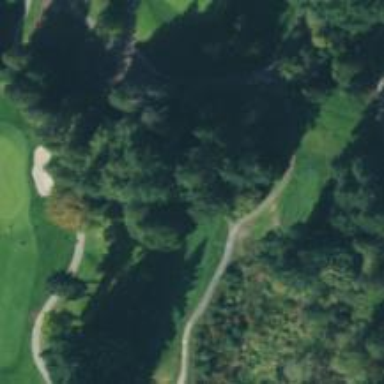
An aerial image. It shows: Service road used as golf cart path.